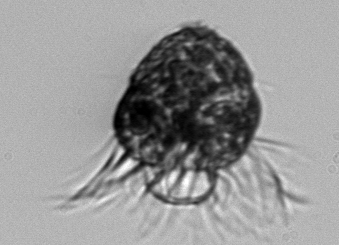
Label: Strombidium_capitatum